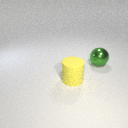
large green metal sphere to the right of large yellow rubber cylinder